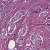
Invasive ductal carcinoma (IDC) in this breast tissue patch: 1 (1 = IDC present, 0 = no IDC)